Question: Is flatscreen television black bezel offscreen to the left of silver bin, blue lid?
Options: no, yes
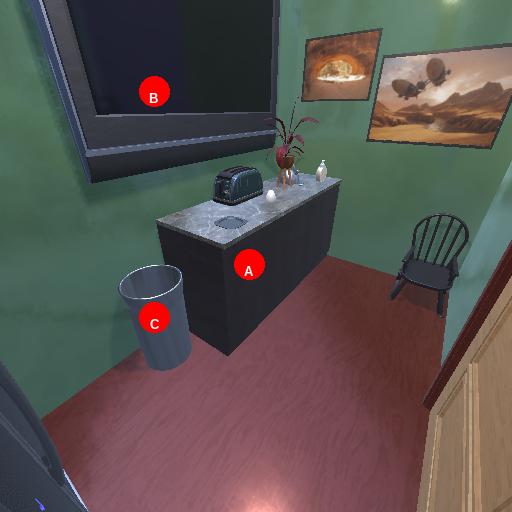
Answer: no